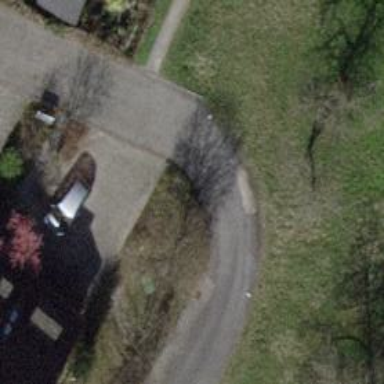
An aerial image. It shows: Driveway leading to service road.